Question: I enter a legacy codebase that has their analytics setup already. I am a bit new to Google Analytics but in our codebase, analytics events are pushed into a 'data_layer'array on the 'window' and Google Tag Manager (GTM) consume it at some point. I notice that on my network tag (and when running the GA debugger tool) it appears 'analytics.js' is called and initialized twice. One from gtm.js where we initialized somewhere in our codebase but the other initiator is from <URL>. I look all over the codebase and it doesn't appear this link is called anywhere and when I view the page as a rendered page, I do see two script tag calling for this script.
Is this normal or am I definitely missing a init function somewhere?

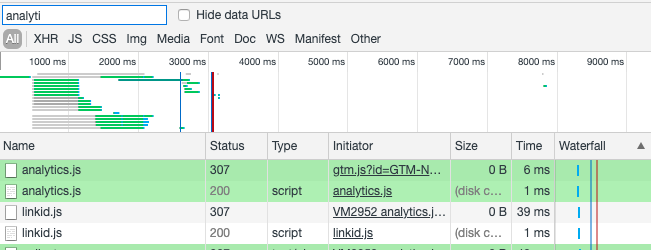
Answer: This is normal when your website is HTTP not HTTPS. You can see the first call has a 307 status code which is for temp-redirect from HTTP to HTTPS. It is not being loaded twice.
GTM.js loads analytics.js and that is normal.